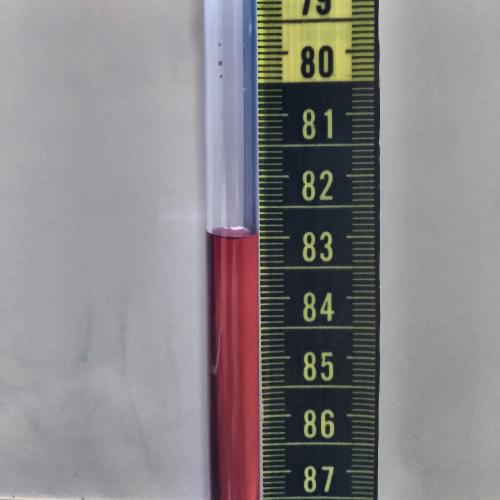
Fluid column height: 83.0 cm